Question: I am trying to add a textfield next to some check boxes, but for some reason it looks only 1 char in size?
'''
JButton addStaff = new JButton("Add Staff");
westPanel.add(addStaff);
// bind the button with the listener
addStaff.addActionListener(new StaffHandler());
c1 = new JCheckBox("Home Only?");
westPanel.add(c1);
c2 = new JCheckBox("Offer ShortHand?");
westPanel.add(c2);
t1 = new JTextField("");
westPanel.add(t1);
'''
My output is the following, which looks a bit rubbish.

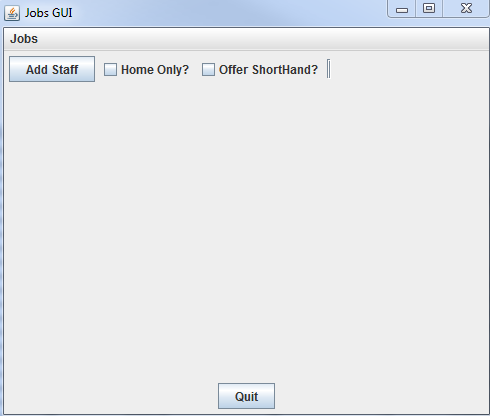
Answer: You can use the constructor 'new JTextField(int columns)'
e.g. 'JTextField t1 = new JTextField(20);'